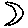
Label: moon